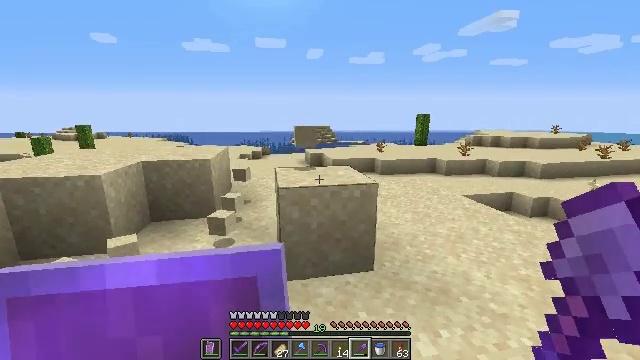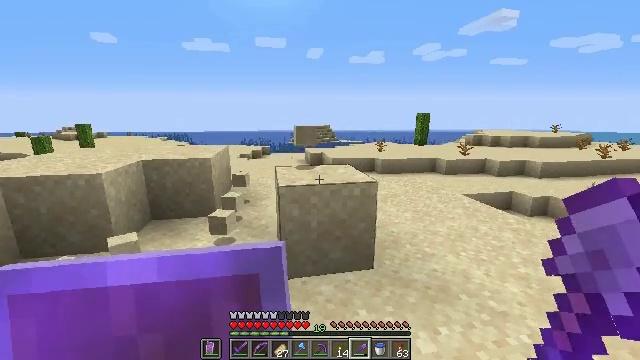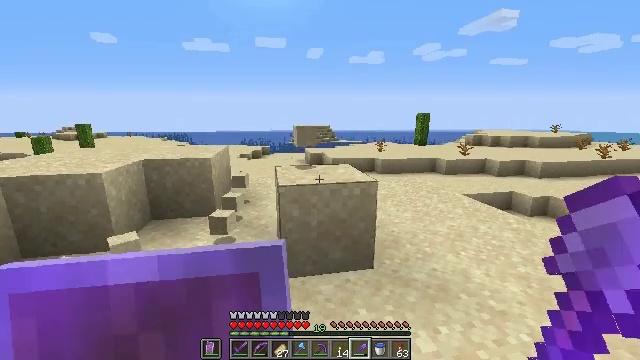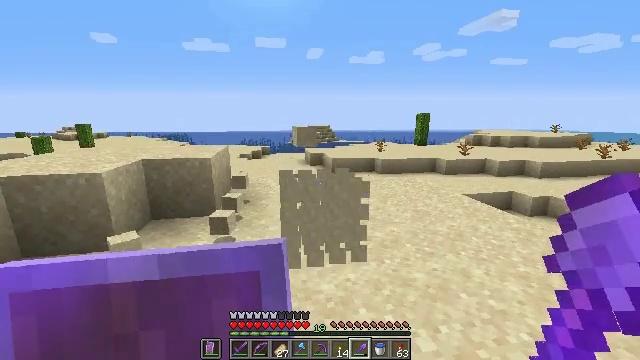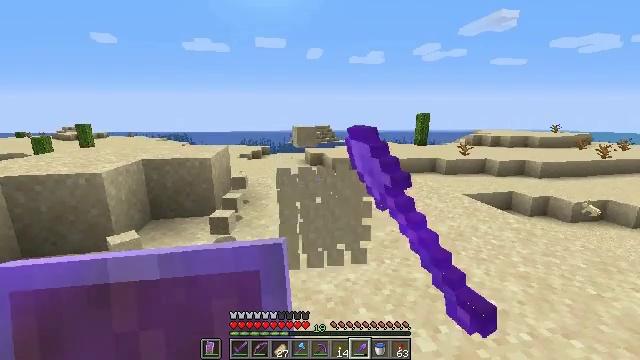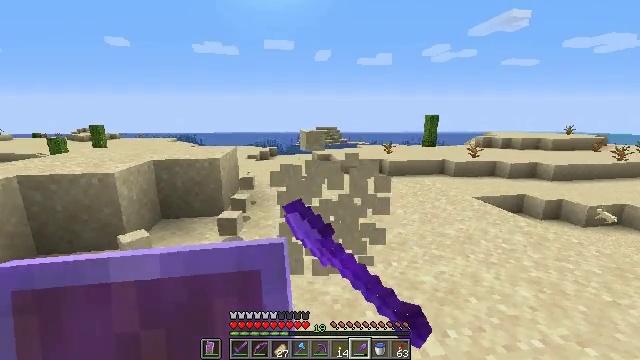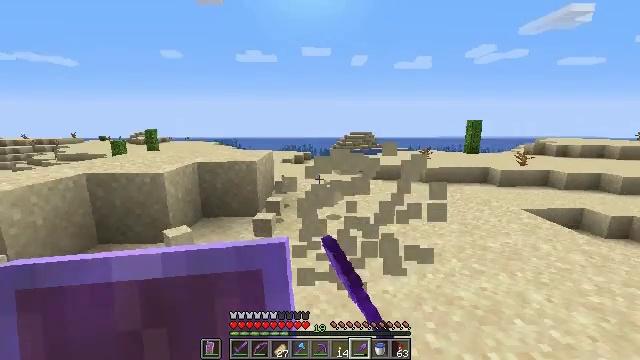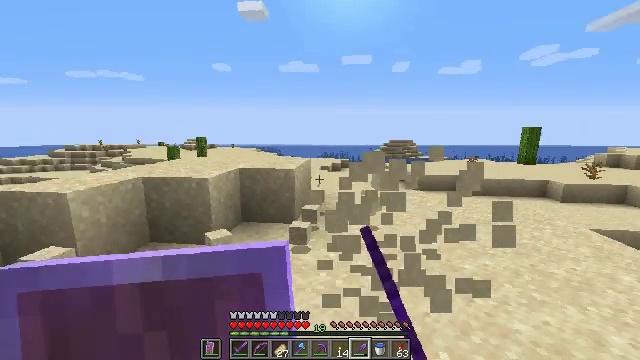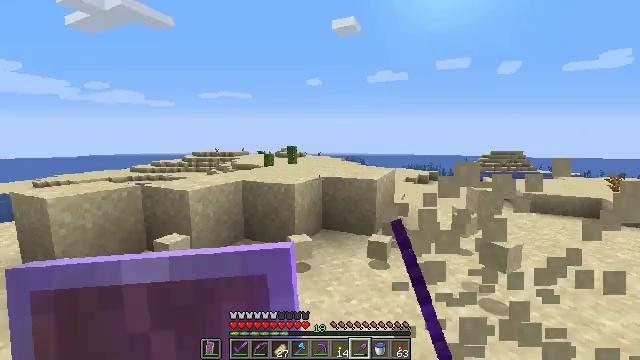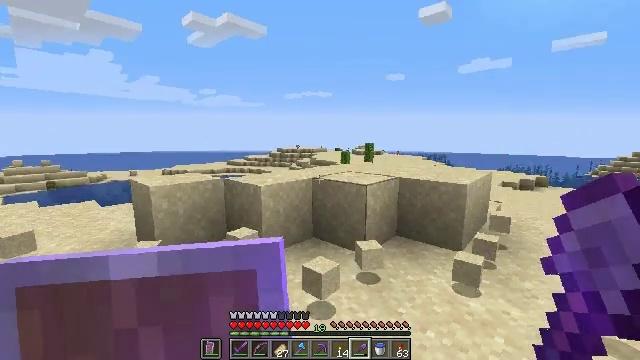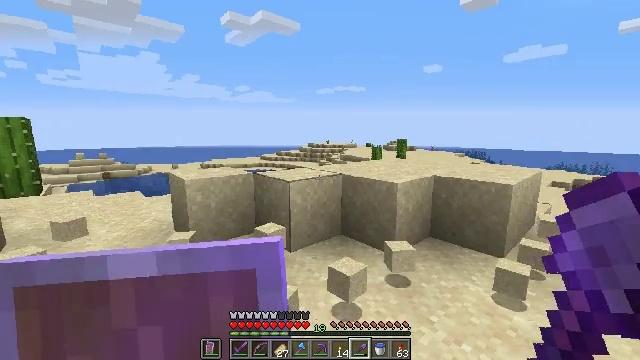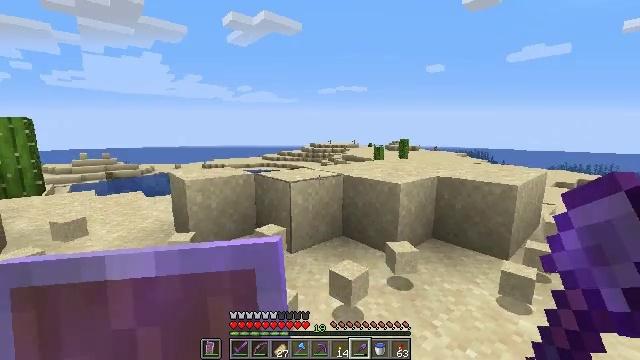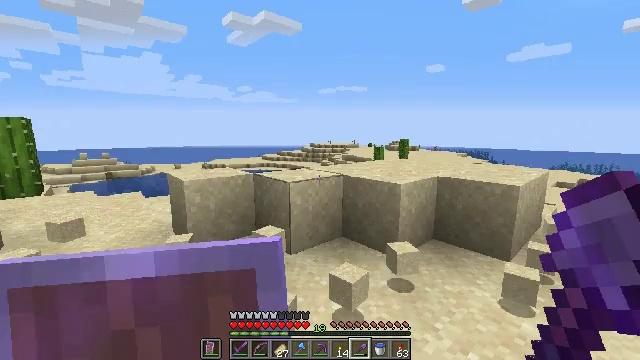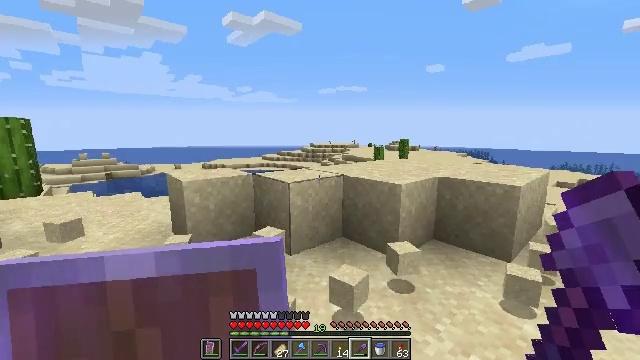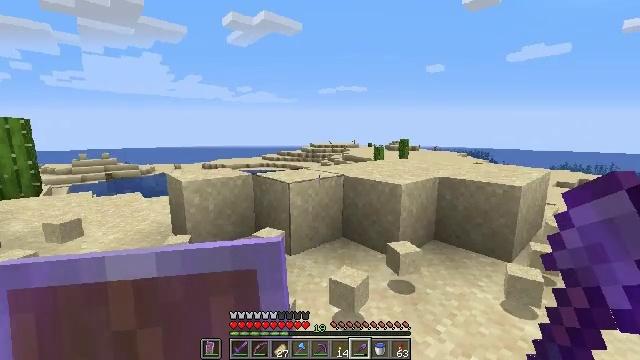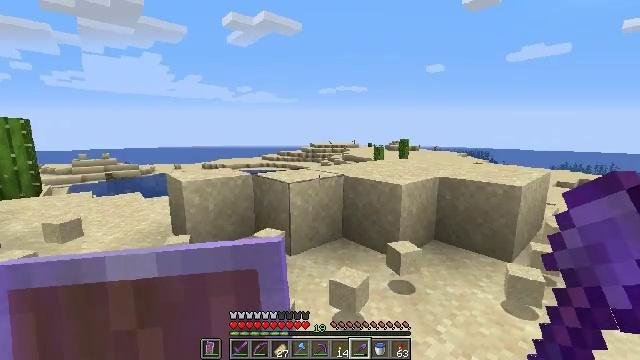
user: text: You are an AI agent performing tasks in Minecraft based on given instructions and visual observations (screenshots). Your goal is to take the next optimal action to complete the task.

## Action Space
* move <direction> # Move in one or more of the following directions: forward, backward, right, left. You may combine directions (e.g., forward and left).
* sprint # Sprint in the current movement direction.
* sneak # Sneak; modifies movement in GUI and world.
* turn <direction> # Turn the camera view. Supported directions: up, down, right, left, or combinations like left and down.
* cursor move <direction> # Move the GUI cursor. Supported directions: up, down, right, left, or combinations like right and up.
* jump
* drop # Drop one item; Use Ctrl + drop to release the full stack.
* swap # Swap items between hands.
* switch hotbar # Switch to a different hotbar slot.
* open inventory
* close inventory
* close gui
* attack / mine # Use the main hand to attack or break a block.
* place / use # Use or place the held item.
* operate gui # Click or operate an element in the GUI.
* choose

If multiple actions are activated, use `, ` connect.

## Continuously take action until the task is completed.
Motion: motion action
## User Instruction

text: Gather sand from the desert.
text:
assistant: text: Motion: no_op
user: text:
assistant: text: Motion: no_op
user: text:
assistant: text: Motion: attack / mine
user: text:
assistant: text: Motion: attack / mine
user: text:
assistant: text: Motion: turn left, attack / mine
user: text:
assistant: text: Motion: turn left and up, attack / mine
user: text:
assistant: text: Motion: move forward, turn left and up
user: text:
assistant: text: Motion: move forward, turn left and up
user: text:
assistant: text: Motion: move forward, turn left
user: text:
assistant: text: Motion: turn left and down
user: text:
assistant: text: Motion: no_op
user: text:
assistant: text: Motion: no_op
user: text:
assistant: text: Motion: no_op
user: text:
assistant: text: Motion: no_op
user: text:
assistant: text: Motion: no_op
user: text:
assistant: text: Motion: no_op
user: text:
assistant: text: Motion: no_op
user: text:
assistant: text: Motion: turn left
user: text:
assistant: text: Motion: turn left
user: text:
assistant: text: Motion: turn left
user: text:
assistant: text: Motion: no_op
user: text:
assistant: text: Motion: no_op
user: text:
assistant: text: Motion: no_op
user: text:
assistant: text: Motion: no_op
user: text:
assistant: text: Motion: no_op
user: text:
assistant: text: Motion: no_op
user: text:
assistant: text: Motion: no_op
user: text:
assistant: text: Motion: turn left
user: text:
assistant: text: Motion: turn left
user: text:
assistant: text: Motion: turn right